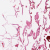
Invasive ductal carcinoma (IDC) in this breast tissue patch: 0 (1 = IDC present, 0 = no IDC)